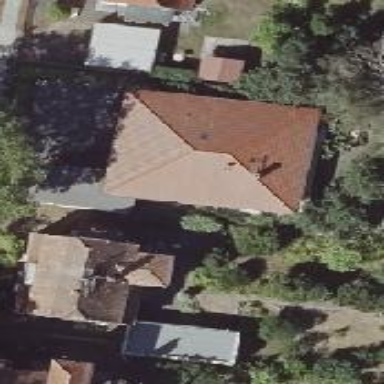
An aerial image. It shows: House with pyramidal roof shape.